Question: I am trying to join the following tables with the following code, but I can't join the last columns.
'''
Table:magazine
id_mag **mag_name** id_freq
Table:frequency
id_freq **freq_name**
Table:copy
id_mag **id_copy** **copy_date** copy_price copy_page_number
Table:article
id_art **art_name** **art_page_number**
Table:copy_art
id_mag **id_copy** id_art article_page_num
'''
I want to show a table with the following columns. The columns in the tables magazine, frequency, copy, article & copy_art that have ** ** are the ones I am interested in to be showed:
'''
mag_name freq_name id_copy copy_date art_name art_page_number
'''
I got the following table with this code:
'''
SELECT * FROM magazine
JOIN frequency ON magazine.id_freq = frequency.id_freq
JOIN copy_art ON revista.id_mag=copy_art.id_mag
JOIN article ON copy_art.id_art=article.id_art
JOIN copy ON copy_art.id_copy=copy.id_copy;
'''
'''
id_rev = id_mag
nom_rev = mag_name
id_frec = id_freq
nom_frec = freq_name
id_rev = id_mag
id_ejem = id_copy
id_art = id_art
num_pag = article_page_num
nom_art = art_name
num_pag_art = art_page_number
fecha_ejem = copy_date
precio = copy_price
'''

- What should I do in order to have the table with?mag_name freq_name id_copy copy_date art_name article_page_num
Thanks a lot for your kindly support!
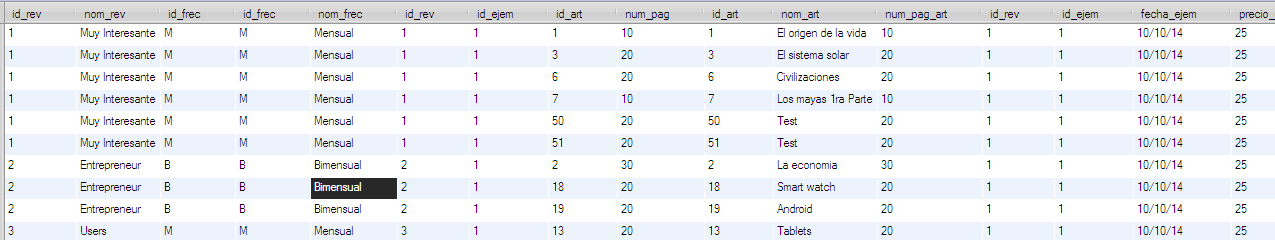
Answer: If you only want a few columns in the output, then you have to list which columns you do want. The key structure of the data is unclear (meaning it isn't clear which columns are the primary keys of each table); you have the 'id_mag' and 'id_copy' columns both appearing in 'copy' and 'copy_art' and it isn't entirely clear whether they're a composite key or 'id_copy' is sufficient. Given that we don't have that information, we'll have to take your SELECT statement and its joins as gospel, but I'm not convinced that's correct.
You wrote:
'''
SELECT *
FROM magazine
JOIN frequency ON magazine.id_freq = frequency.id_freq
JOIN copy_art ON revista.id_mag=copy_art.id_mag
JOIN article ON copy_art.id_art=article.id_art
JOIN copy ON copy_art.id_copy=copy.id_copy;
'''
This collects all the columns from all the tables mentioned, which is wasteful. So, you need to specify which columns you do want:
'''
SELECT m.mag_name, f.freq_name, c.id_copy, c.copy_date, a.art_name, a.art_page_number
FROM magazine AS m
JOIN frequency AS f ON m.id_freq = f.id_freq
JOIN copy_art AS y ON m.id_mag = y.id_mag
JOIN article AS a ON y.id_art = a.id_art
JOIN copy AS c ON y.id_copy = c.id_copy;
'''
I'm not entirely sure that you need the 'copy_art' table in the query, but I'm assuming you know your data better than I do.